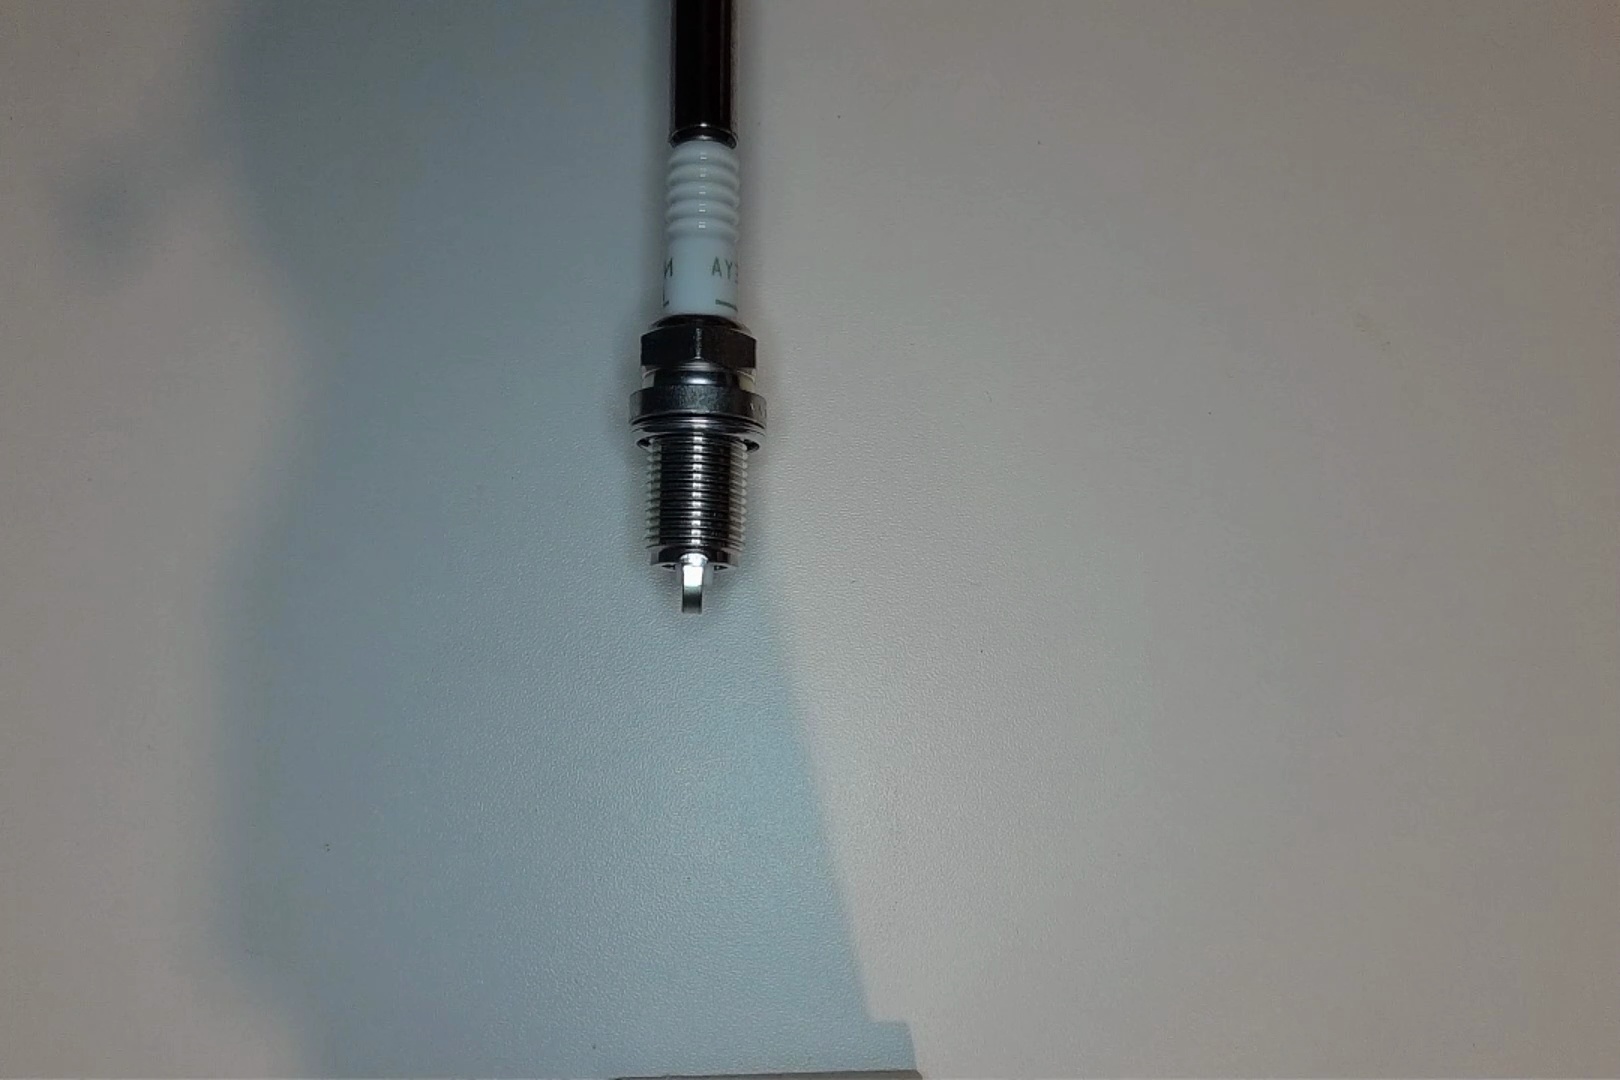
Label: normal